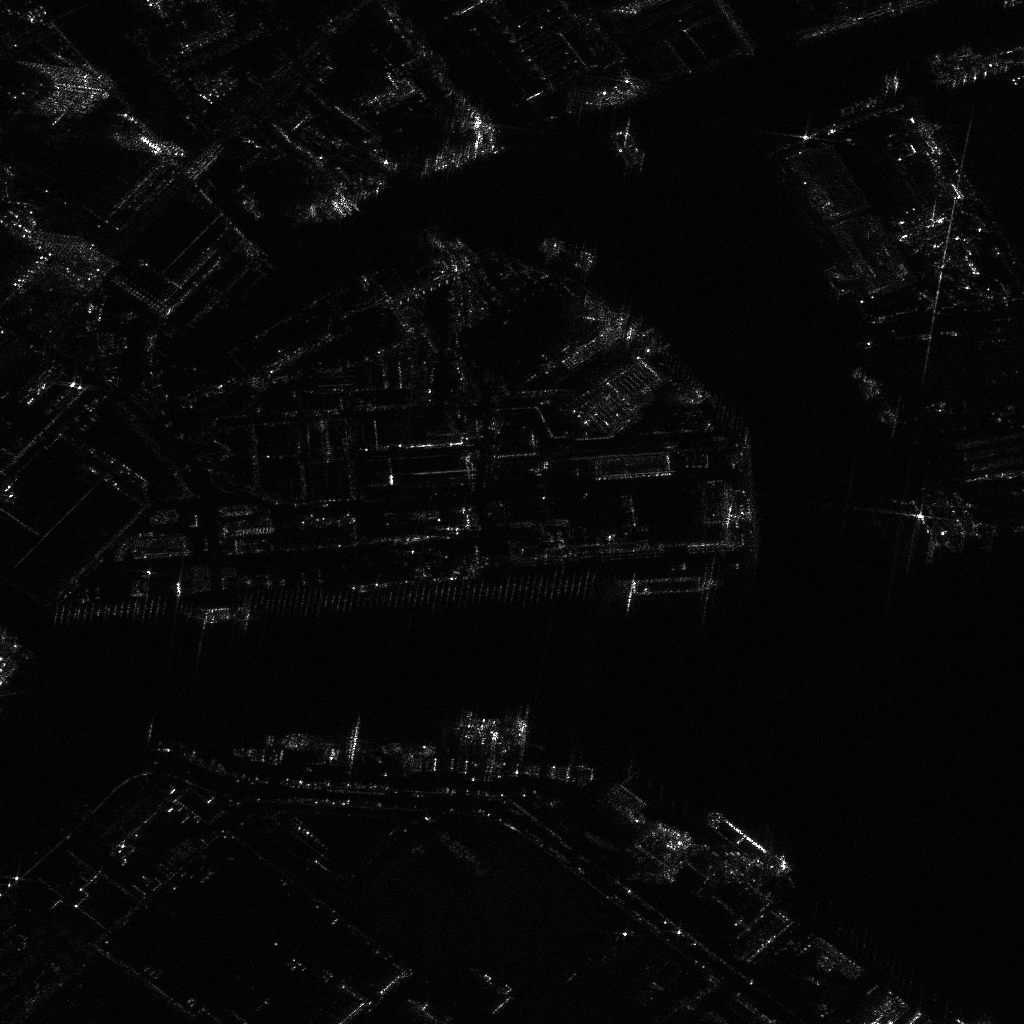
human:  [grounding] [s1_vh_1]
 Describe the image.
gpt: In the satellite image, there is  <ref>1 small dredger </ref> <box>[[64, 52, 66, 61, 89]]</box> located at center,  <ref>1 small ore-oil </ref> <box>[[67, 81, 77, 83, 41]]</box> located at bottom right,  <ref>1 large container </ref> <box>[[58, 13, 64, 15, 65]]</box> located at top,  <ref>2 medium container </ref> <box>[[50, 74, 57, 76, 5], [43, 73, 49, 75, 5]]</box> located at bottom,  <ref>1 medium container </ref> <box>[[21, 72, 28, 74, 5]]</box> located at bottom left,  <ref>1 small ore-oil </ref> <box>[[26, 72, 41, 74, 6]]</box> located at bottom,  <ref>1 medium container </ref> <box>[[20, 56, 22, 63, 84]]</box> located at left.